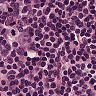
Metastatic tissue present: no